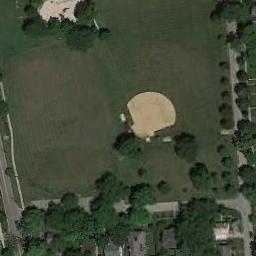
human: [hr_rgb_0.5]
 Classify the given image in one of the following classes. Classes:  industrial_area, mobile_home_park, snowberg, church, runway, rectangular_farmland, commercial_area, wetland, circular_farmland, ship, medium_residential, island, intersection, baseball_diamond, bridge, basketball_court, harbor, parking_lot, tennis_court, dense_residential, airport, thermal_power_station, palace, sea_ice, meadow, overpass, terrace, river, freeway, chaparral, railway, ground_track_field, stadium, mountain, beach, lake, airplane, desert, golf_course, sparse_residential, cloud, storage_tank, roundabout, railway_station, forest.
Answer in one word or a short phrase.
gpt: baseball_diamond